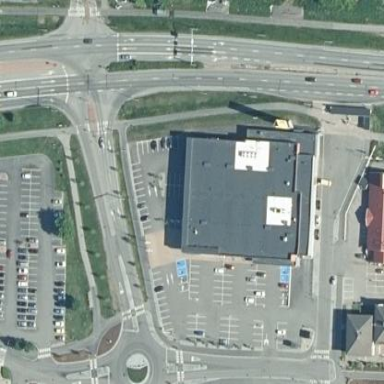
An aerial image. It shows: Supermarket building.